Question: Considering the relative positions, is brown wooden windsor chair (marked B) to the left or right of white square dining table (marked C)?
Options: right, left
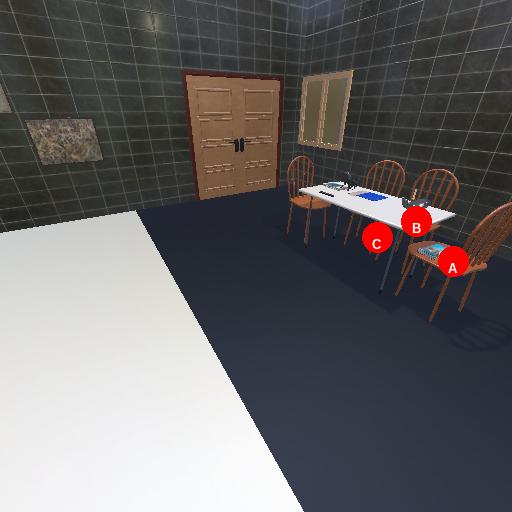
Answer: right